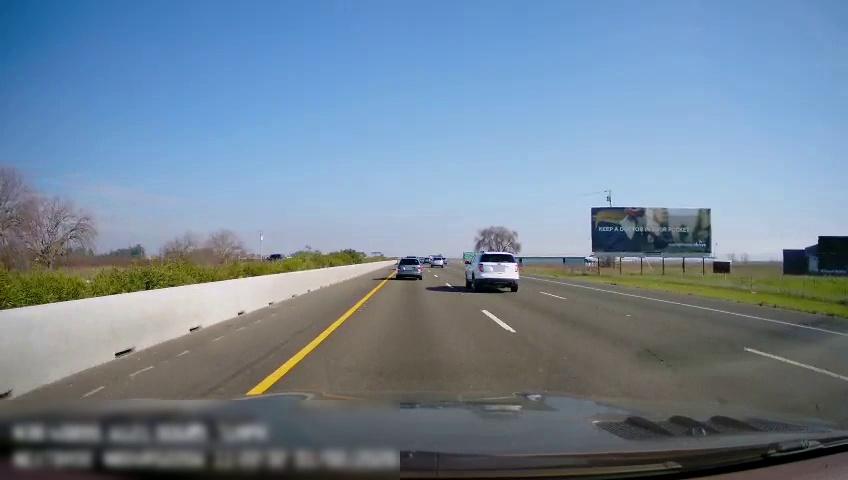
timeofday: Day
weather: Sunny
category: Drivable Space
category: Vehicles | SUV
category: Vehicles | Car
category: Vehicles | SUV
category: Vehicles | SUV
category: Lanes | Current Lane
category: Lanes | Current Lane
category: Lanes | Alternate Lane
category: Lanes | Alternate Lane
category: Traffic | Signs